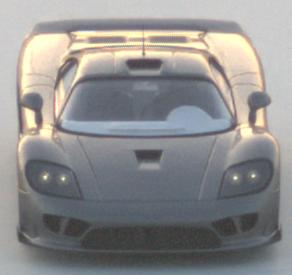
Make: Saleen
Model: S7
Detailed model: -
Model produced from: 2000
Model produced until: 2008
Doors: 2
Color: gray
Road condition: dry road
Daytime: sunrise or sunset
Contrast: low contrast